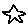
Label: star